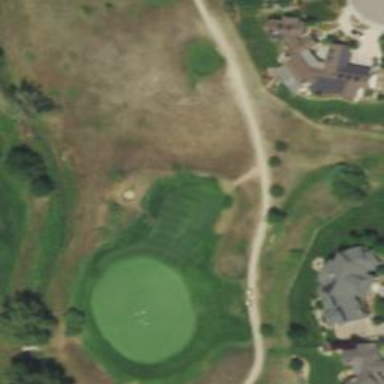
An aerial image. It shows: Area with grass used as rough in golf course.